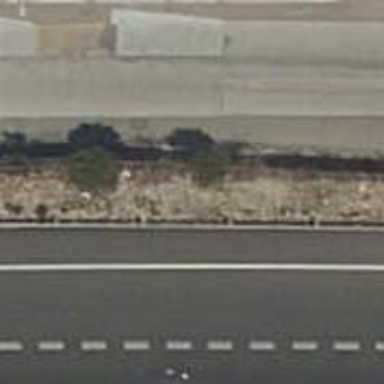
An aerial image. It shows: Guard rail.